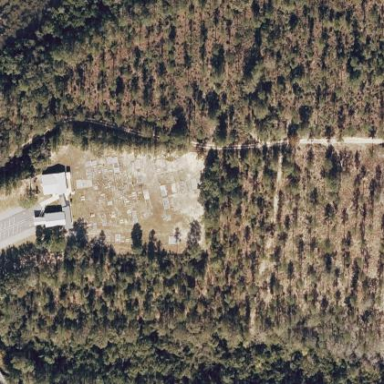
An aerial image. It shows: Cemetery.